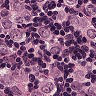
Metastatic tissue present: yes